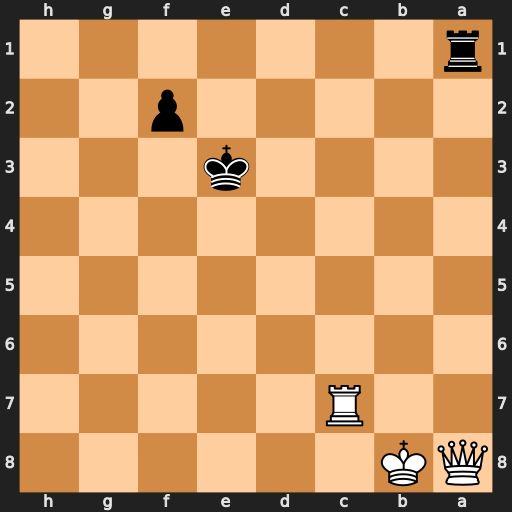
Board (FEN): QK6/2R5/8/8/8/4k3/5p2/r7
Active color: b
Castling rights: -
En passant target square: -
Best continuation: Rxa8+ Kxa8 f1=Q